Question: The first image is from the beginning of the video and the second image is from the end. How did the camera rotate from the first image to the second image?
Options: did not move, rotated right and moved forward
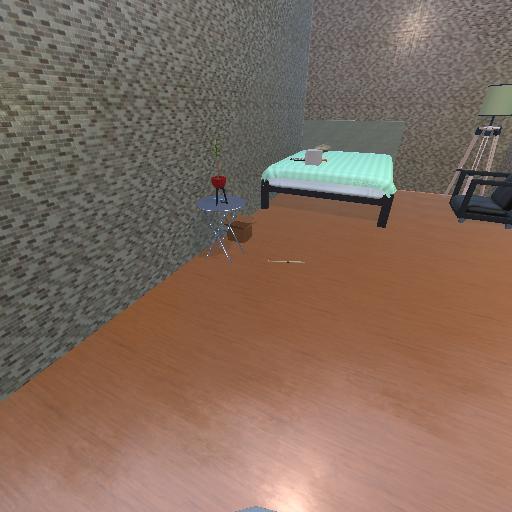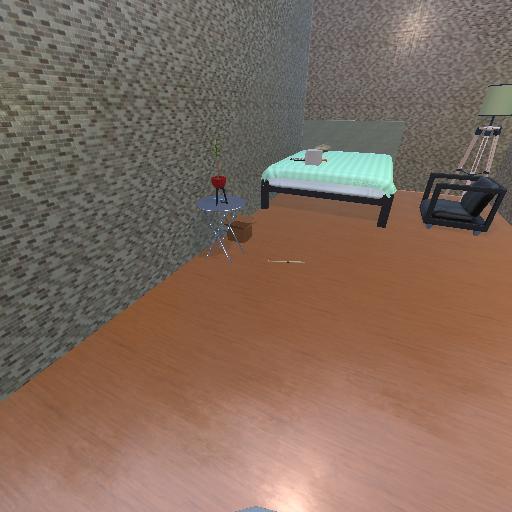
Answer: did not move